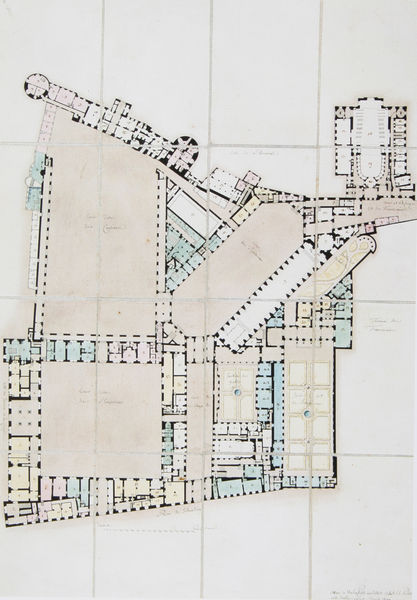
Titel: Baubestand der Münchner Residenz im Jahre 1799 (Erdgeschoss)
Künstler: Maximilian von Verschaffelt
Standort: München
Institution: Bayerisches Hauptstaatsarchiv, Abt. III Geheimes Hausarchiv
Schlagwörter: blau, flügel, weiß, gelb, grün, ocker, stadt, braun, bunt, fenster, grau, hell, pfeiler, raum, schwarz, skizze, strasse, säulen, tür, zeichnung, zimmer, anlage, gebäude, haus, park, rot, schloss, beige, karo, wand, architektur, häuser, gitter, kirche, wege, bühne, theater, front, rosa, schräg, brunnen, kreis, rund, turm, garten, hellblau, balkon, papier, fassade, türen, flächen, mauer, linien, hof, platz, saal, brand, treppe, treppen, kaiser, könig, rosé, balken, striche, halle, zuschauerraum, rechtecke, punkte, pink, wände, gang, burg, eckig, bayern, kloster, rechteck, türme, münchen, palast, linie, festung, groß, druck, strich, punkt, koloriert, räume, entwurf, ecken, tore, villa, karte, veste, schwarzer, anwesen, mauern, residenz, apsis, herzog, kapelle, rötlich, diagonale, plan, deckengemälde, wendeltreppe, geometrie, quadrat, viereck, netz, raster, höfe, basilika, riss, grundriss, palais, kreuzgang, hauser, aufriss, maßstab, königsbau, bauplan, schiessscharten, innenhöfe, gänge, appartement, enfilade, rotunde, lageplan, pavillons, trakt, vestibül, blaupause, kurfürst, tragend, säle, königreich, kastell, gestrichelt, vestibule, bleu, antiquarium, ballsaal, asymmetrisch, klosterplan, brunnenhof, grottenhof, kaiserhof, trakte, ehrenhof, schlosskirche, knicke, speisezimmer, gitternetz, bauphasen, ekig, residenzgarten, apothekenhof, entfestigung, festsaalbau, georgsrittersaal, georgssaal, herkulessaal, neuveste, orthogonal, brände, kaisersaal, kapellenhof, koordinatennetz, schlosskapelle, schwarzer saal, steinerner saal